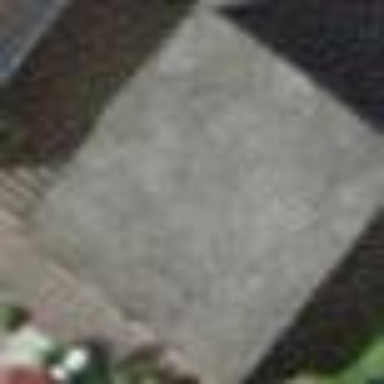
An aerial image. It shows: Garage building.